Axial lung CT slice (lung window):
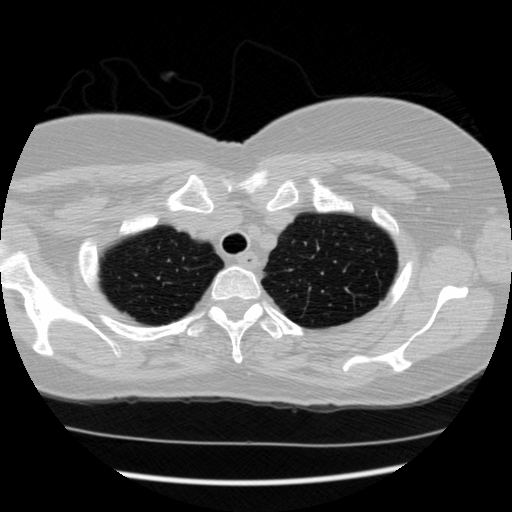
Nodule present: no